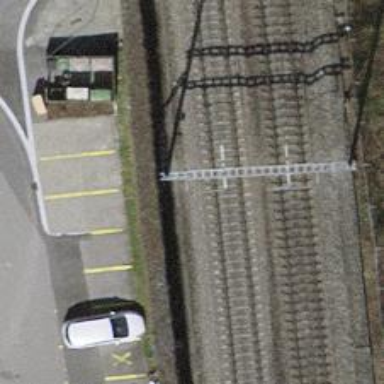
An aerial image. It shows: Railway track with contact line for electrification.